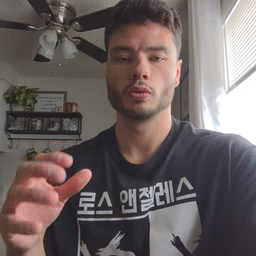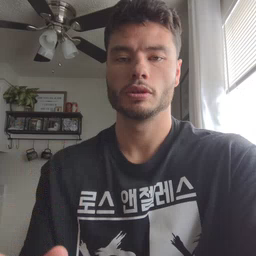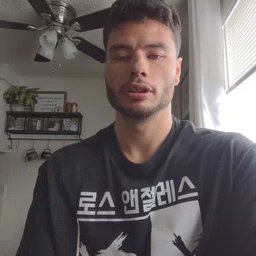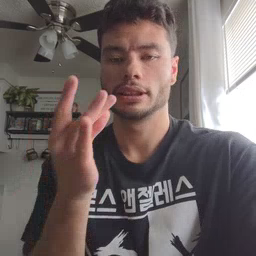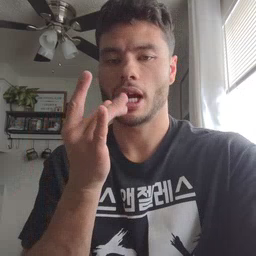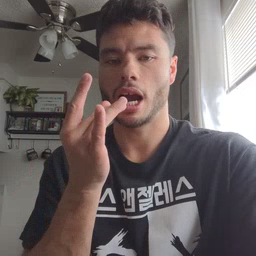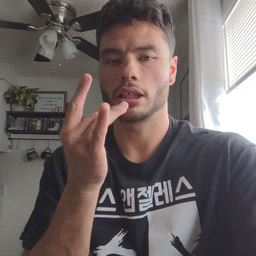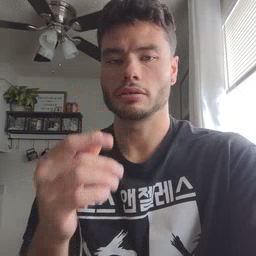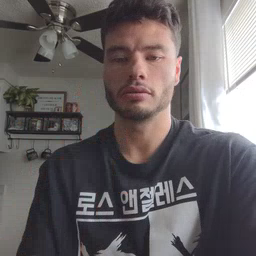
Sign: snack